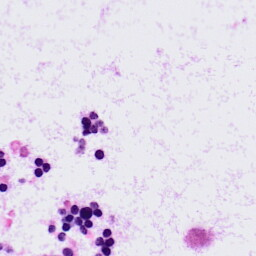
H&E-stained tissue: LymphNode